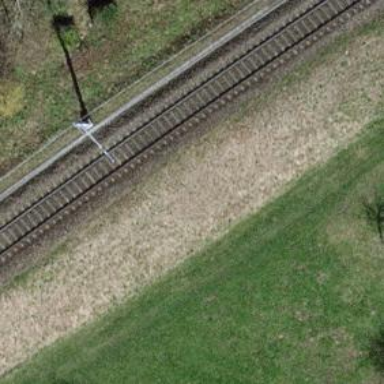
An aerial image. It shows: Railway track with contact lines for electrification.